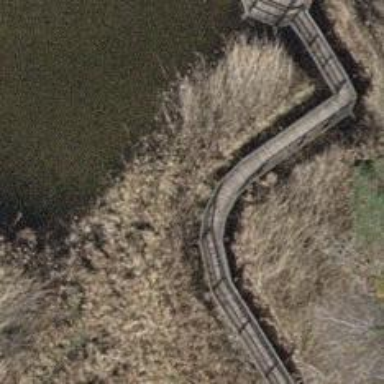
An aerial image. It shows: Path on bridge.